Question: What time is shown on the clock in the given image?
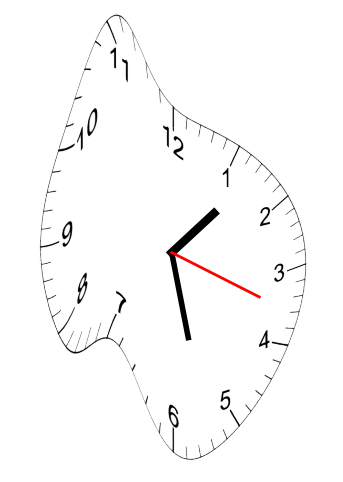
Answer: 01:27:18